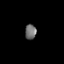
Tissue: prostate
Cell type: Fibroblasts
Senescence score: 0.7465
Nuclear area (px): 166
Mean DAPI intensity: 110.946